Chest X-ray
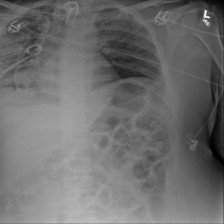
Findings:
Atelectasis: negative
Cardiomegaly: negative
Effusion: negative
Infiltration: negative
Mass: negative
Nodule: negative
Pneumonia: negative
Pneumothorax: negative
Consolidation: negative
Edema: negative
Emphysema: negative
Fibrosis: negative
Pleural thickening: negative
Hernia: negative